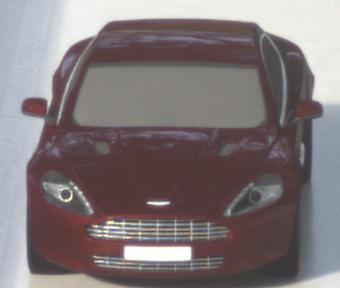
Make: Aston Martin
Model: Rapide
Detailed model: Rapide
Model produced from: 2010/03
Model produced until: 2013/07
Doors: 5
Color: red
Road condition: wet road
Daytime: morning or afternoon
Contrast: low contrast